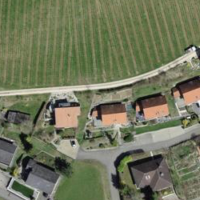
EUNIS habitat code: 55
Species observed at this site:
Cardamine heptaphylla